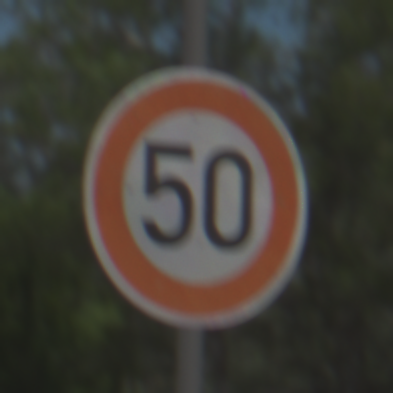
Verkehrszeichen: Geschwindigkeit50
Umgebung: Outdoor, Nature
Tageszeit: Midday
Wetter: Clear
Licht: Natural
Jahreszeit: NotSpecified
Kontrast: HighContrast